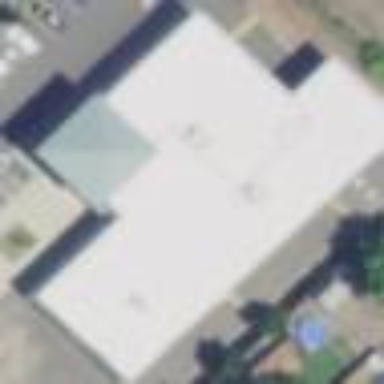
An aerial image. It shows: Building.